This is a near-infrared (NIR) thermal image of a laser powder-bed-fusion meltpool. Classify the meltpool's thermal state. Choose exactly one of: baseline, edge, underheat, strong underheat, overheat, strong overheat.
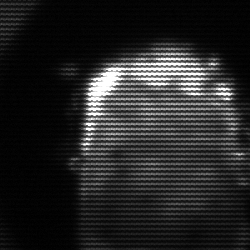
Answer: baseline